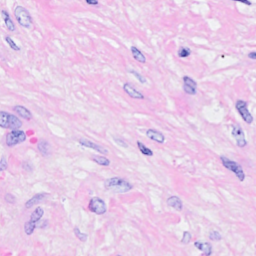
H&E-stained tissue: Breast